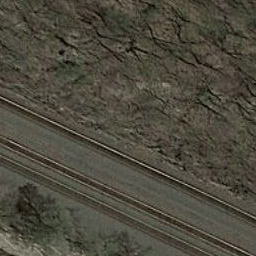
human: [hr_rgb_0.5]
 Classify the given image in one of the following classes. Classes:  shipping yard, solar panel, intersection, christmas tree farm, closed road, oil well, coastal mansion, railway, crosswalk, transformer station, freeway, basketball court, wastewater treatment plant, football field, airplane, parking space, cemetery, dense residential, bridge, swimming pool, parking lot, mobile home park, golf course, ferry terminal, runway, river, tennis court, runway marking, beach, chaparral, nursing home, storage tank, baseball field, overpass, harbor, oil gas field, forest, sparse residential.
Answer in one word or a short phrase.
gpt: railway